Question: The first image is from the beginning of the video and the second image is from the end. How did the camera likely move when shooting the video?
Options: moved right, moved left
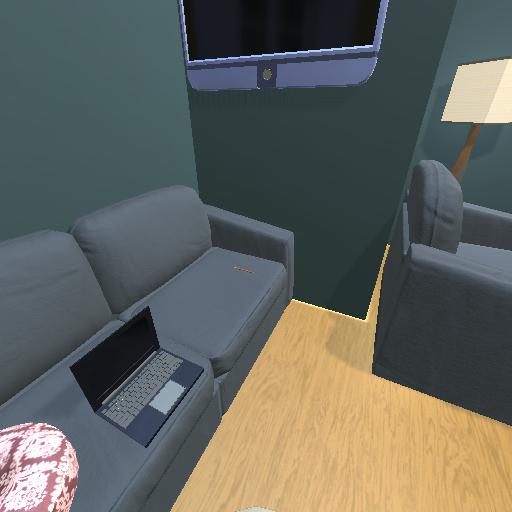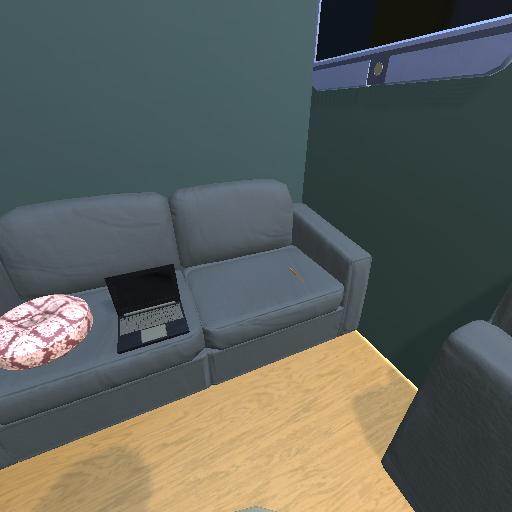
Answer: moved right